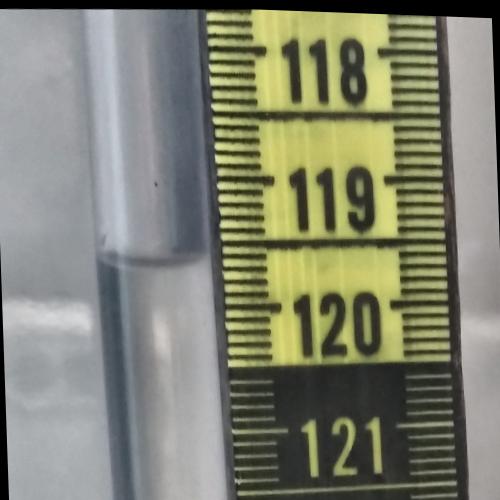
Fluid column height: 119.6 cm